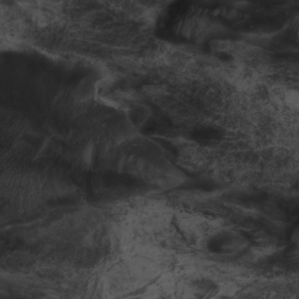
Label: non_frost